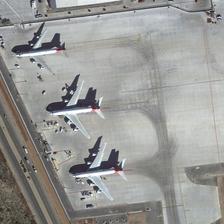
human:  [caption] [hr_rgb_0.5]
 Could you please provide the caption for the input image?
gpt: three planes are parked next to a road on an airport .

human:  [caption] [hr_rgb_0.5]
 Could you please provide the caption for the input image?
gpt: what stand beside this straight road is several airplanes with red tail wings .

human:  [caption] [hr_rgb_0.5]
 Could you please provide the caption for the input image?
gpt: three planes are parked on the airport beside a road .

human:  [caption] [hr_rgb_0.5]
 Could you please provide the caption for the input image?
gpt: an airport near a road has three planes parked .

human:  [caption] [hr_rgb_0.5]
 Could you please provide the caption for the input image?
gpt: three planes are parked next to a road on an airport .